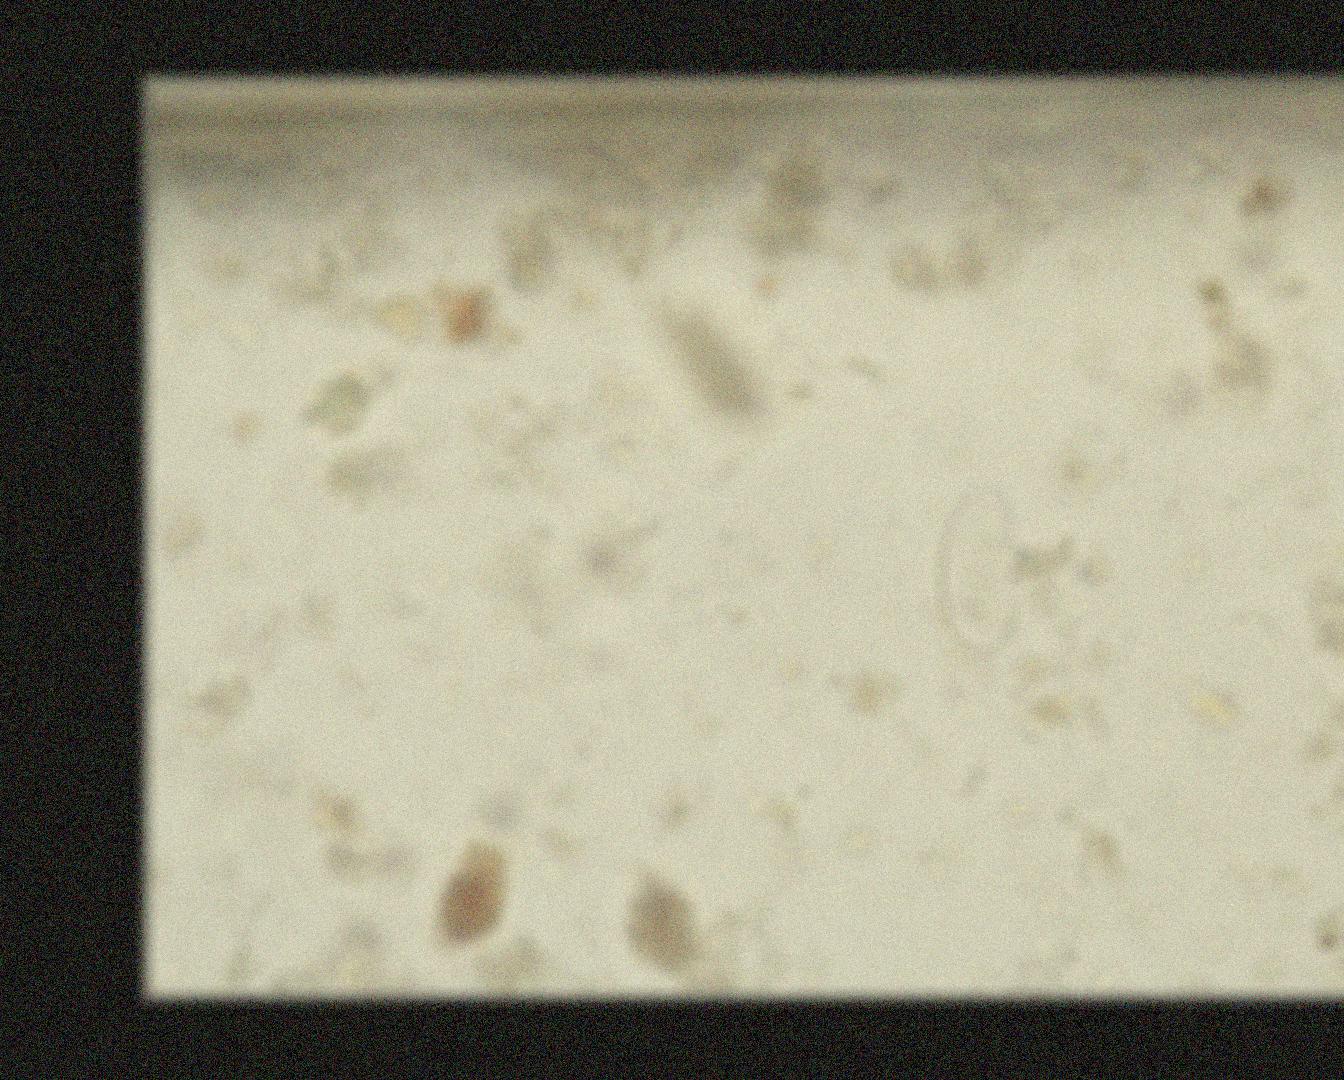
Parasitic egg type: Enterobius vermicularis